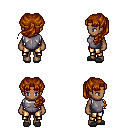
a pixel art fantasy rpg character, female body template, human, dark skin, steel chest armor, gold greaves, brunette princess hairstyle, gray slippers, four views (front, back, left, right), 2x2 character sprite sheet, small pixel art, hard edges, no anti-aliasing